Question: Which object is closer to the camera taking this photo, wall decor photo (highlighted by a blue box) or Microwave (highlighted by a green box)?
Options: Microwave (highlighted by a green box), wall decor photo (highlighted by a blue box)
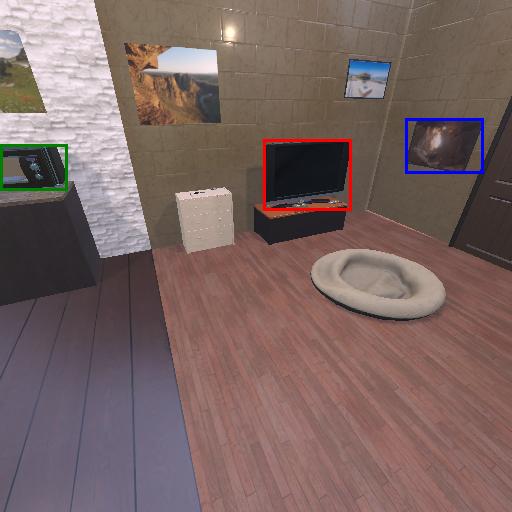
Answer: Microwave (highlighted by a green box)